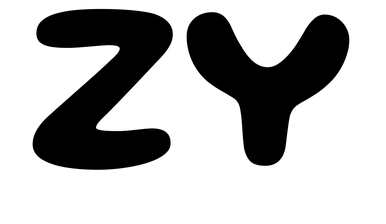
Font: Gluten_SemiBold